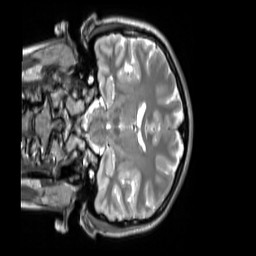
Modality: T2w
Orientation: coronal
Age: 22
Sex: female
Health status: ill
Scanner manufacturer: siemens
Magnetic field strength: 3 T
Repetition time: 2.8 s
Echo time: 0.326 s